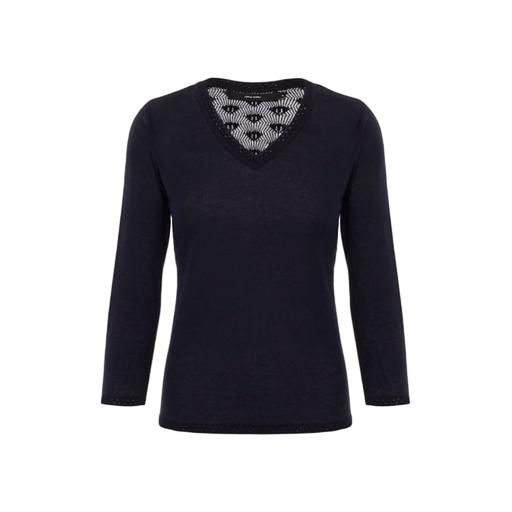
black v-neck top only macy, v-neck pieced lace, blue v-neck top only macy, white background